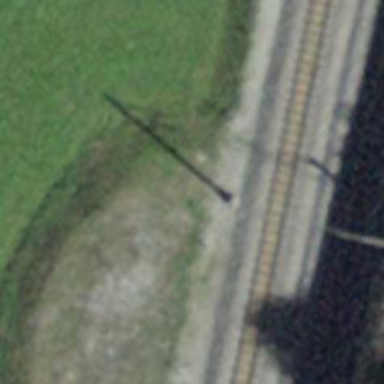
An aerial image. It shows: Catenary mast for power lines.